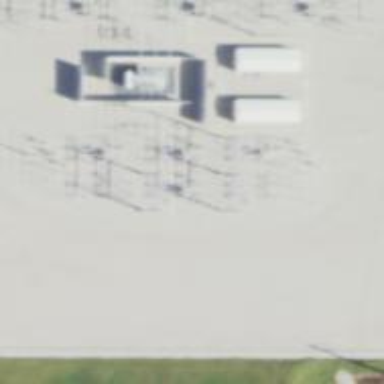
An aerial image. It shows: Switch used for power control.